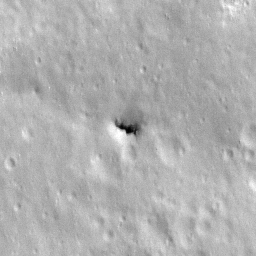
Pit: Stevinus 2
Host crater: Stevinus
Host type: impact_melt
Lunar coordinates: latitude -32.483, longitude 54.572